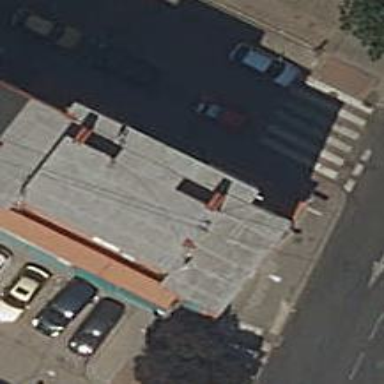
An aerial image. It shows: Hardware shop.